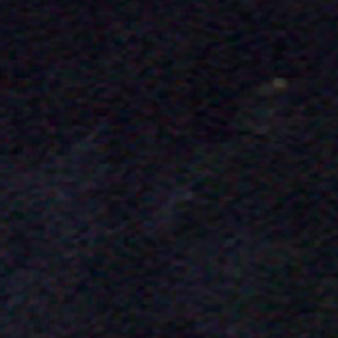
Label: other